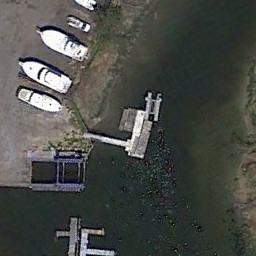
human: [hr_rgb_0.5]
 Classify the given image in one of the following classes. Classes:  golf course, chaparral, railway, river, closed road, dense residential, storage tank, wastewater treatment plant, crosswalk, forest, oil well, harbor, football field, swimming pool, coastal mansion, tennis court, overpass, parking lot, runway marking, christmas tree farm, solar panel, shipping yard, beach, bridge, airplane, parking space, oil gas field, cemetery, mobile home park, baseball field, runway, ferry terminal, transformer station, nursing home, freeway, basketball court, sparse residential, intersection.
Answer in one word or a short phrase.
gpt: ferry terminal